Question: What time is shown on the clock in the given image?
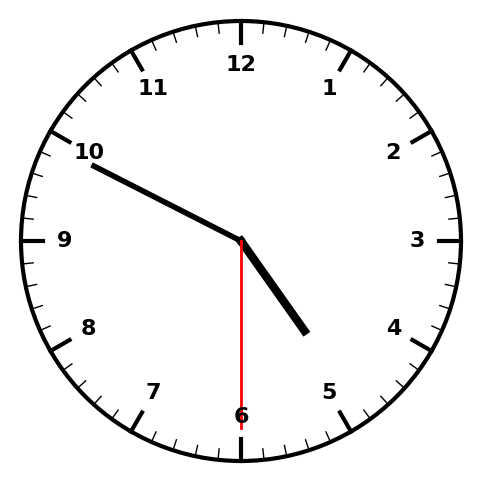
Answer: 04:49:30